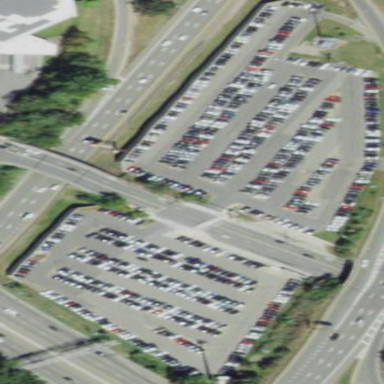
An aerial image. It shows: Parking area with park and ride facility. The surface of the parking area is designated for this purpose.